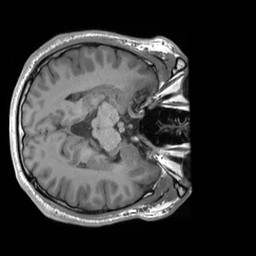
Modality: T1w
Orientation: axial
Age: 30
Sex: male
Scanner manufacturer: siemens
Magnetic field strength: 3 T
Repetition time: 1.8 s
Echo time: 0.00232 s